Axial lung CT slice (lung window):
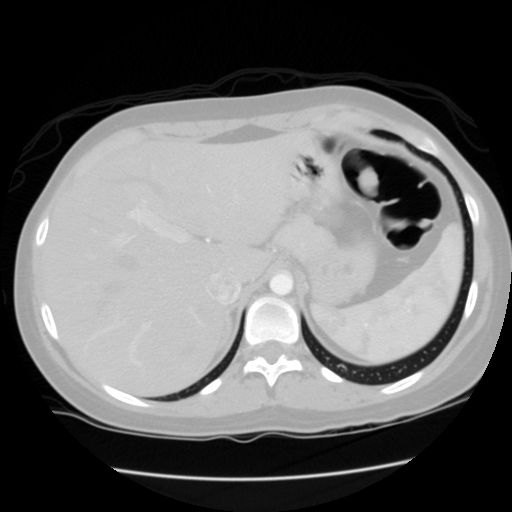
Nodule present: no